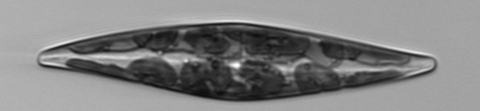
Label: Pleurosigma